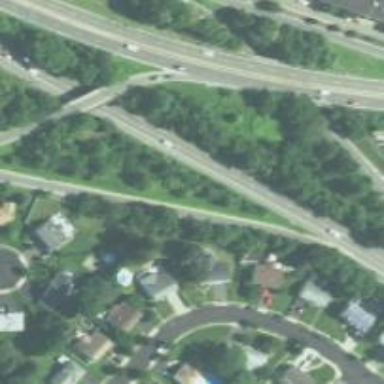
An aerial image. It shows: Bridge over trunk highway with expressway.